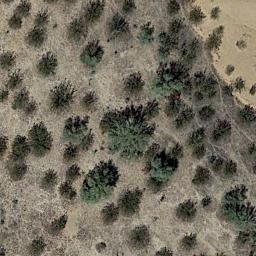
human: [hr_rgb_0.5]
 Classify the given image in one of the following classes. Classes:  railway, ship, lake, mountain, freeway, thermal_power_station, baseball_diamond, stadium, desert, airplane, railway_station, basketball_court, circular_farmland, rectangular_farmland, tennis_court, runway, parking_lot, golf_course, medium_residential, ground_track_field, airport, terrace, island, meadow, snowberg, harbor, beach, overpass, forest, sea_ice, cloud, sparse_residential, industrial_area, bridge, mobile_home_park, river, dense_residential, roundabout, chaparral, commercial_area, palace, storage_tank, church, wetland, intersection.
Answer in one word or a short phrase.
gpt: chaparral